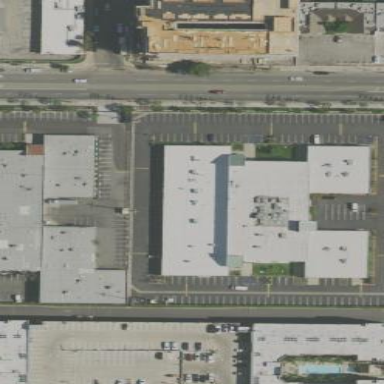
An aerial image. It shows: Commercial building.